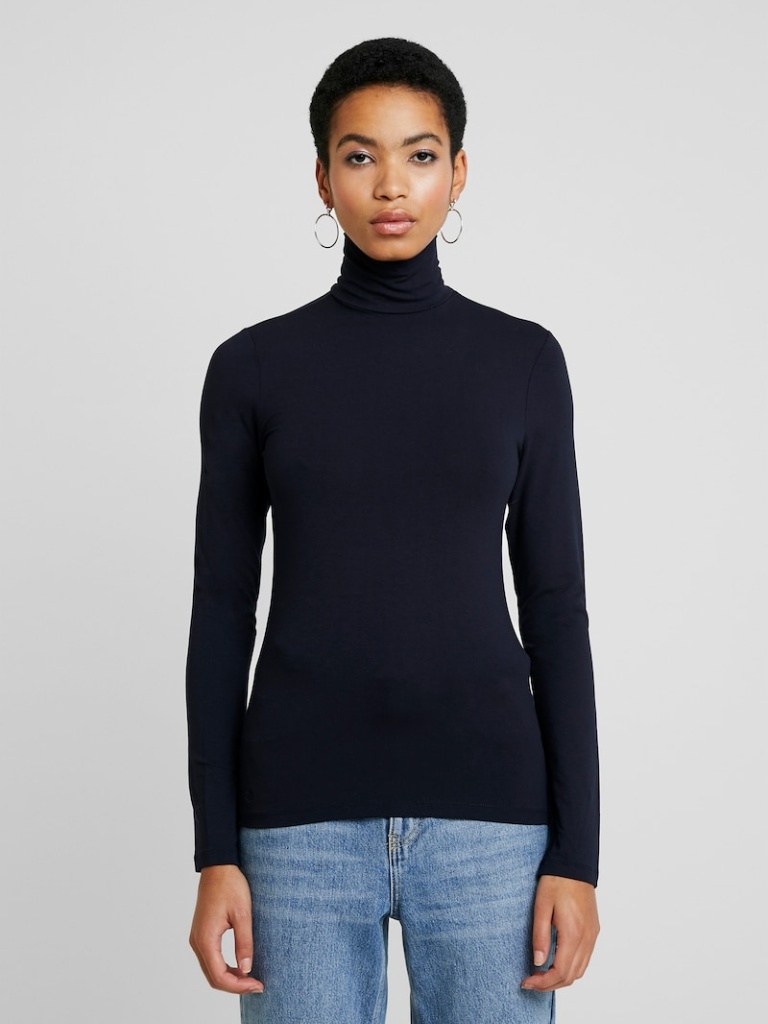
wool tight a long-sleeved with the sleeves down hip length Untucked turtleneck turtleneck